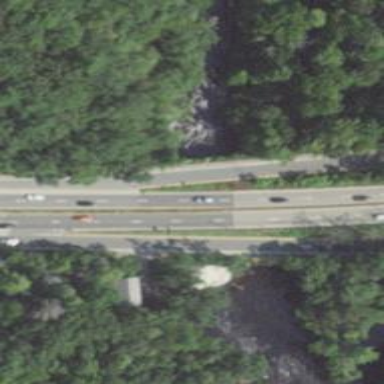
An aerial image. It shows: Trunk highway bridge with asphalt surface.